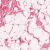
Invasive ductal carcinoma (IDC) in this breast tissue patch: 0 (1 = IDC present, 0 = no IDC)